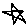
Label: star